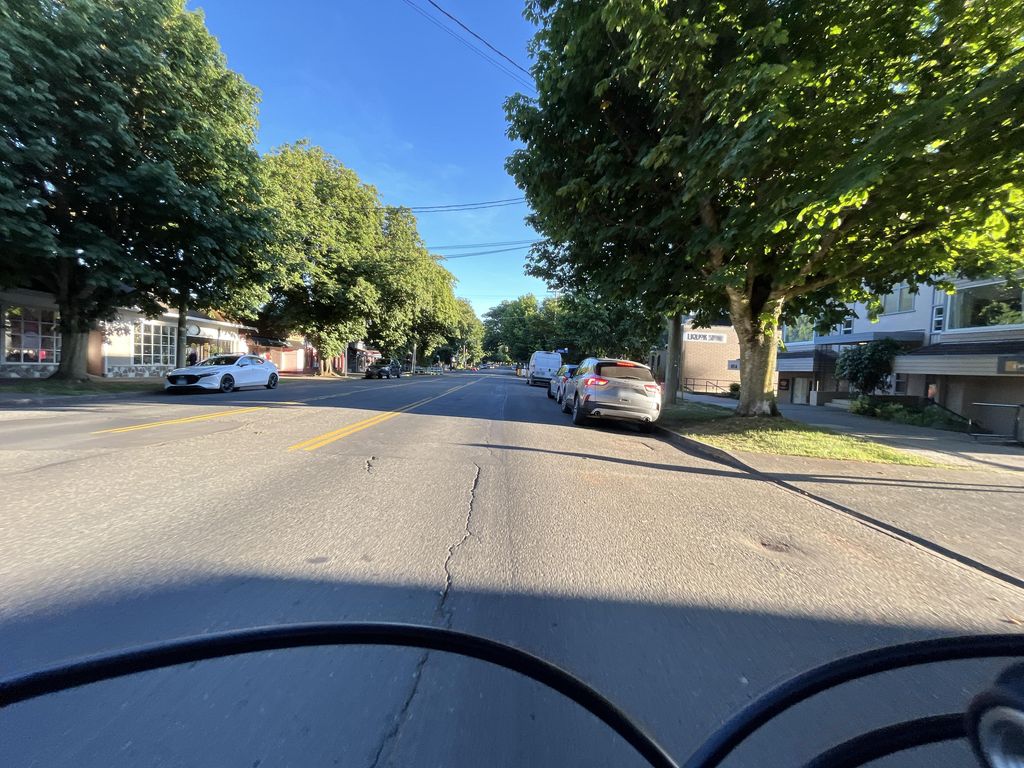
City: victoria